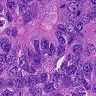
Metastatic tissue present: yes